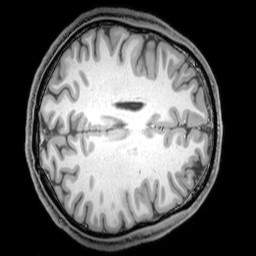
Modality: T1w
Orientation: axial
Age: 24
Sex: male
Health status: healthy
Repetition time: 0.081 s
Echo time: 0.037 s